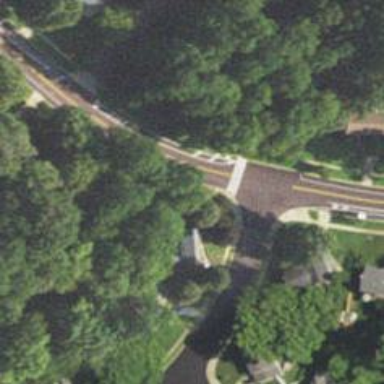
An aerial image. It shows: Uncontrolled crossing on the road.